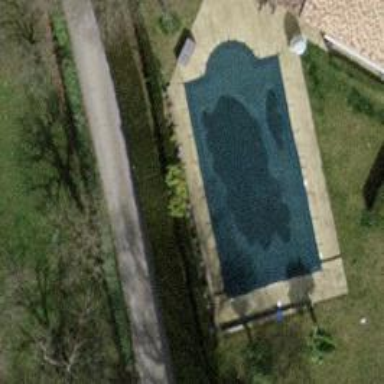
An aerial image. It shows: Swimming pool located in leisure land.